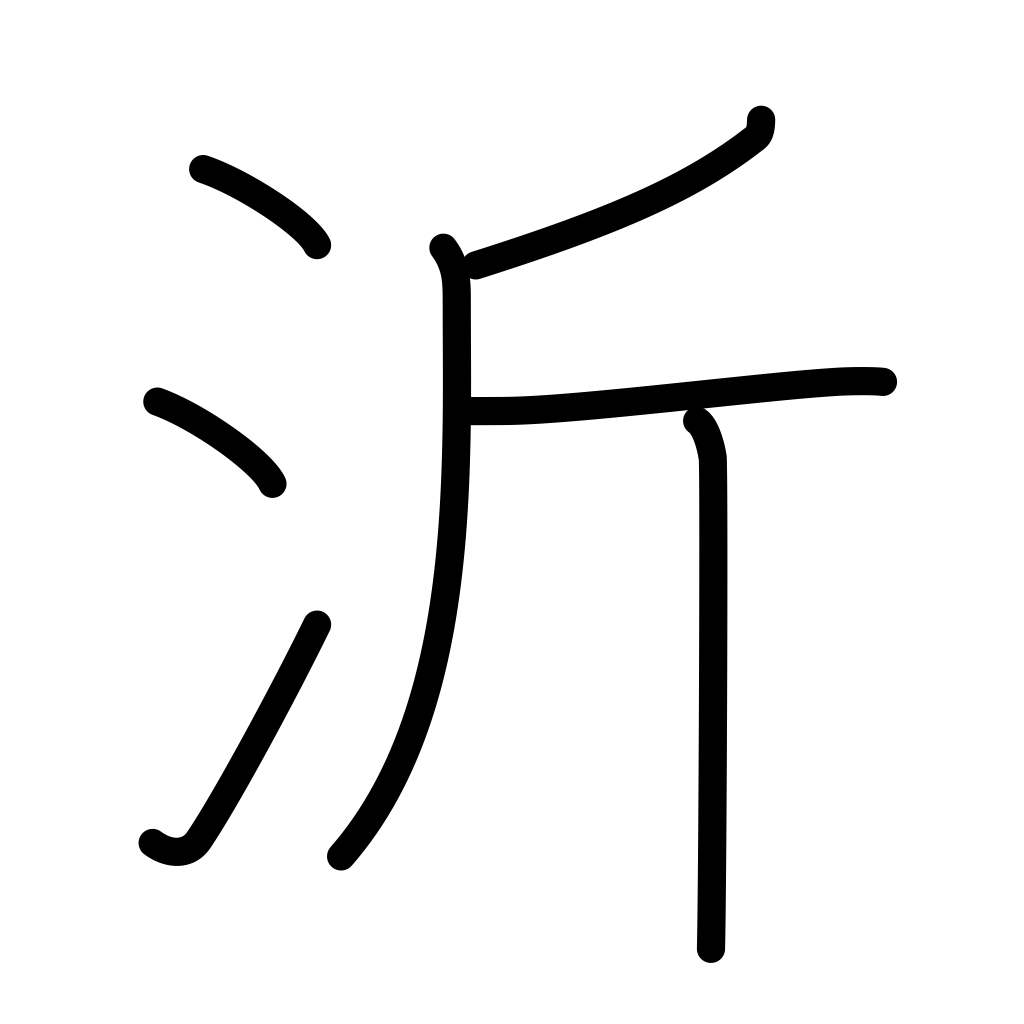
Meaning: name of a Chinese river